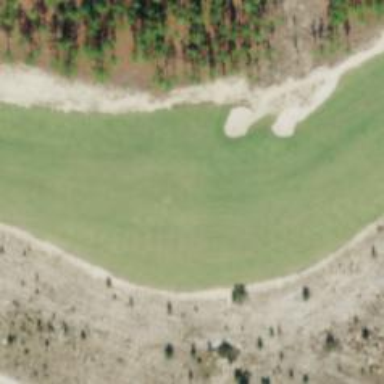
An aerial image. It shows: View of golf hole.